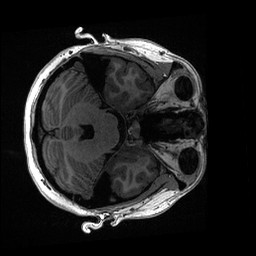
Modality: T1w
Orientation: axial
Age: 21
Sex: female
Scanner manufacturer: ge
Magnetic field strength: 3 T
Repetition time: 0.006952 s
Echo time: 0.00292 s